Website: home-depot
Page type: billing-address
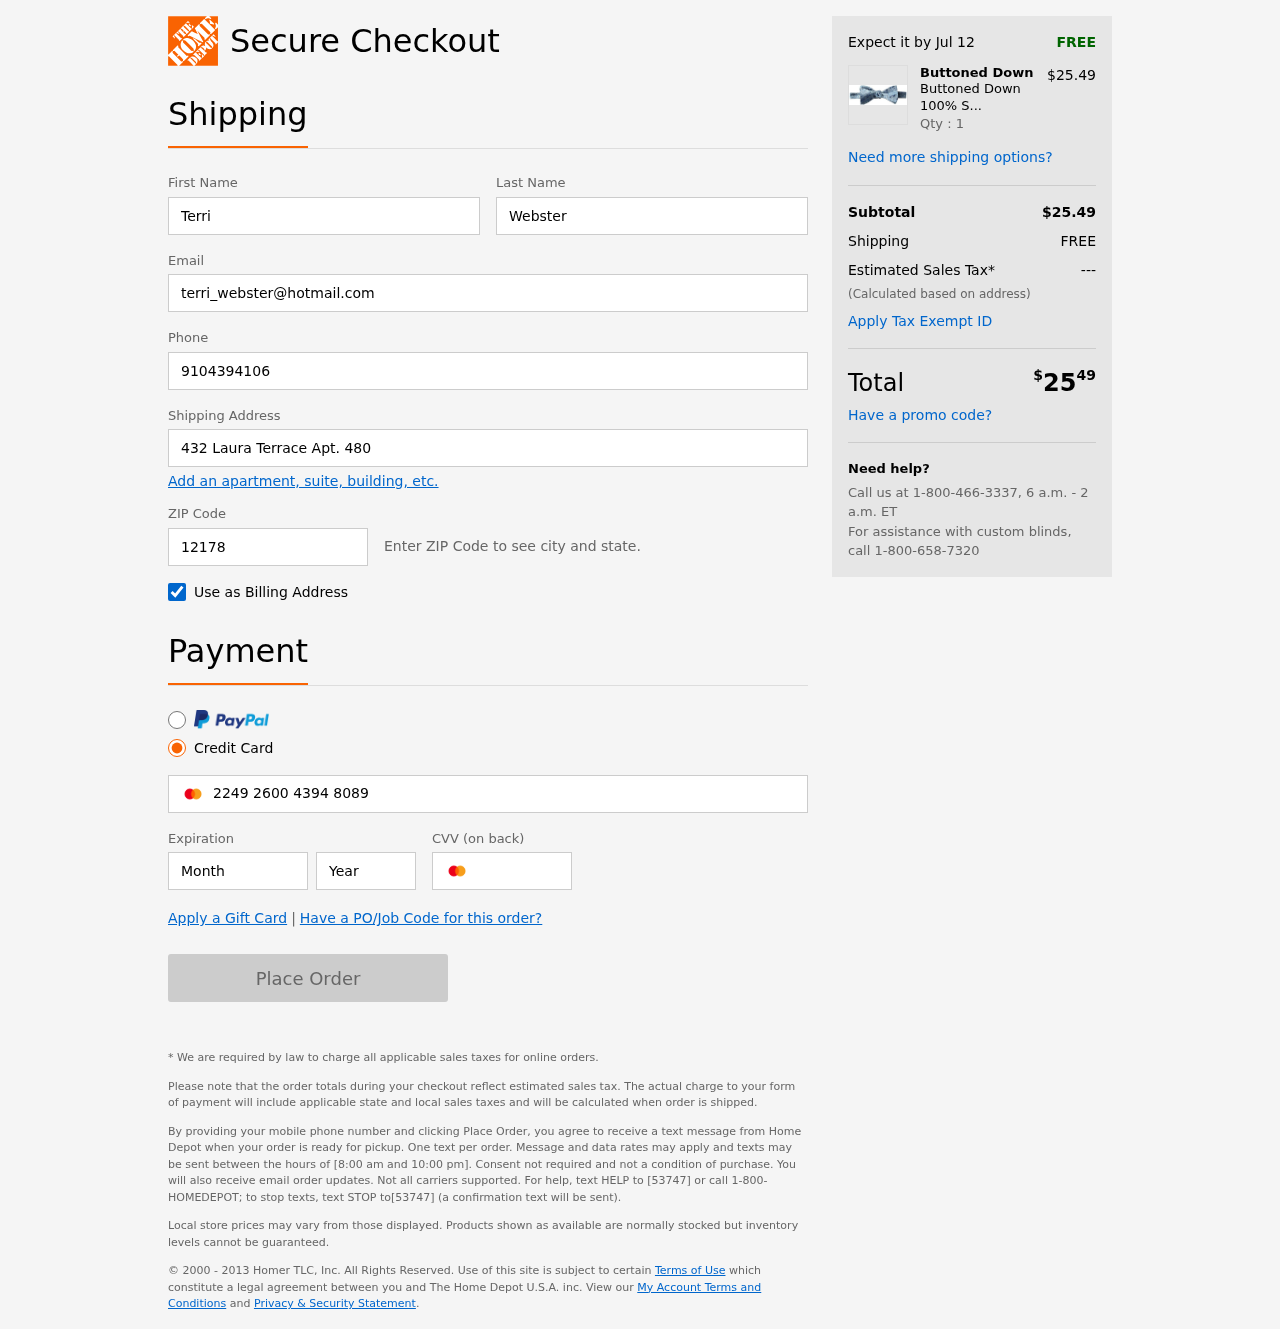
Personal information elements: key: PII_FIRSTNAME
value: Terri
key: PII_LASTNAME
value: Webster
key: PII_EMAIL
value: terri_webster@hotmail.com
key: PII_PHONE
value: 9104394106
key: PII_STREET
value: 432 Laura Terrace Apt. 480
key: PII_POSTCODE
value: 12178
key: PII_CARD_NUMBER
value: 2249 2600 4394 8089
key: PII_CARD_EXPIRY_MONTH
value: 09
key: PII_CARD_CVV
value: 037
Product elements: key: PRODUCT1_BRAND
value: Buttoned Down
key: PRODUCT1_NAME
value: Buttoned Down 100% Silk Self Bow Tie, Turquoise Paisley, One Size
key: PRODUCT1_PRICE
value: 25.49
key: PRODUCT1_QUANTITY
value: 1
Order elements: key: ORDER_DELIVERY_DATE
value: Jul 12
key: ORDER_SUBTOTAL
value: $25.49
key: ORDER_SHIPPING_COST
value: FREE
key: ORDER_TAX
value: ---
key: ORDER_TOTAL2
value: $2549